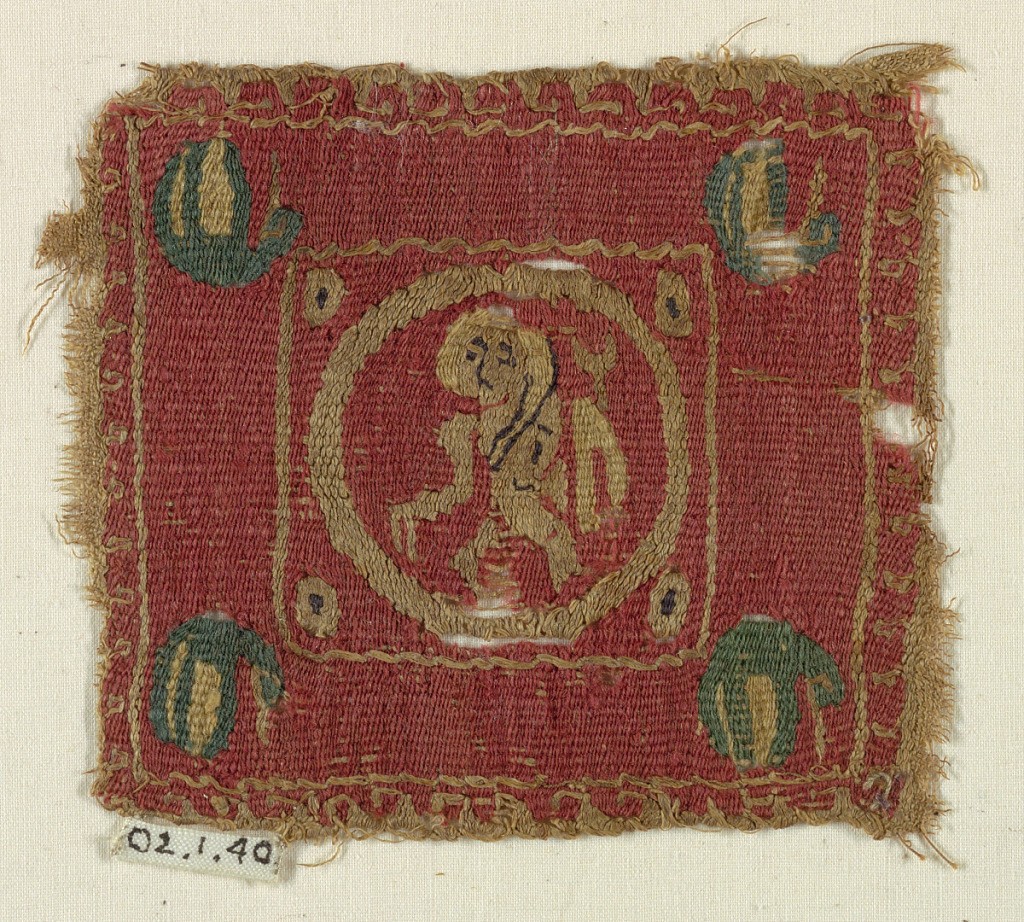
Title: Fragment from a garment
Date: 4th–5th century
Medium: warp; S-spun linen. Wefts; S-spun linen, S-spn wools. Technique: slit tapestry woven with supplementary weft wrapping.
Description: A figure within a circle in the center of the square. A duck at each corner of the outer border.